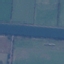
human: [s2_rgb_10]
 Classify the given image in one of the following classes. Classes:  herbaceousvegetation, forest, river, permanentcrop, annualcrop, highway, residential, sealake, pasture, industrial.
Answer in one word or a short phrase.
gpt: River